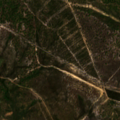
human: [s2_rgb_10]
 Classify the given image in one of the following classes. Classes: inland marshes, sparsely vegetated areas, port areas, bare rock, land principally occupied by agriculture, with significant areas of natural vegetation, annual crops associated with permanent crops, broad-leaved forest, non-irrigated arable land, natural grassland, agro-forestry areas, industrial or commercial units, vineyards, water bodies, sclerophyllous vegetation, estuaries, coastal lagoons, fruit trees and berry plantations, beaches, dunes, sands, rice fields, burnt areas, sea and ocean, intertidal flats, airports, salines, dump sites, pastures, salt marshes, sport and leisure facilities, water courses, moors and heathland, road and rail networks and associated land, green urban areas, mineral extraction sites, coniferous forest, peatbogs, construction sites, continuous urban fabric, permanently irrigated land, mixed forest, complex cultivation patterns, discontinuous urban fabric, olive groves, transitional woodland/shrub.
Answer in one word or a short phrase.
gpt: continuous urban fabric